Question: I have developed an windows desktop Application using C# .NET 4 framwork.Now, we are going to using MONO2.10 for cross platform.For sample, I have downloaded the mono 2.10 on windows version and able to run my .net exe.While doing so, Its Working fine and it says error the below mentioned error msg. As per my understanding, I think the DLL Reference is not included properly...
i am using 2 third party dll files in application.
1. Ionic.dll for .net zip library
2. DocumentFormat.OpenXml.dll for XML file management.
Please guide me to how to include these dll reference in Mono on windows?

Thanks & Regards,
Saravanan.P
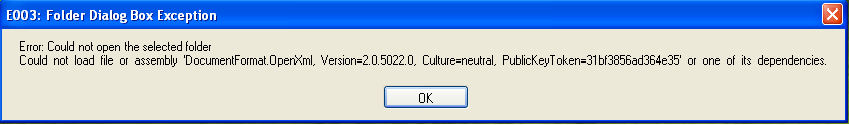
Answer: This library is not part of Microsoft .NET or Mono Framework.
Therefore, you just need to either put it in GAC or in the same folder with your application, just like you normally do with third-party components.